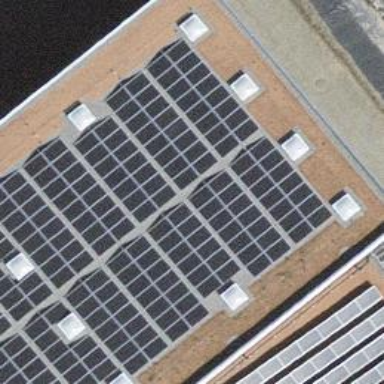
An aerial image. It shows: Solar power generator with photovoltaic panels.